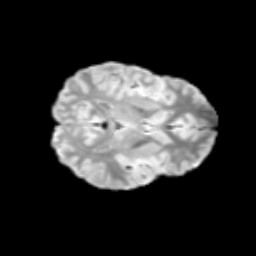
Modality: T2w
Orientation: axial
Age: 13
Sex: female
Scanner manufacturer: siemens
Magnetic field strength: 3 T
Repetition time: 3.8 s
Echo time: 0.07 s